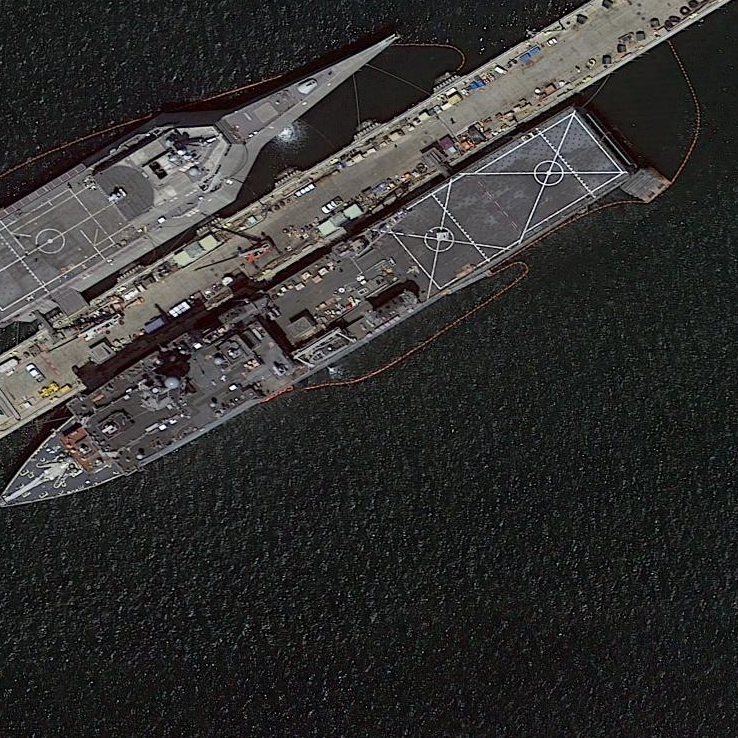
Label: combat